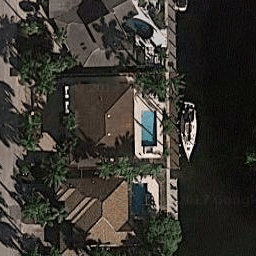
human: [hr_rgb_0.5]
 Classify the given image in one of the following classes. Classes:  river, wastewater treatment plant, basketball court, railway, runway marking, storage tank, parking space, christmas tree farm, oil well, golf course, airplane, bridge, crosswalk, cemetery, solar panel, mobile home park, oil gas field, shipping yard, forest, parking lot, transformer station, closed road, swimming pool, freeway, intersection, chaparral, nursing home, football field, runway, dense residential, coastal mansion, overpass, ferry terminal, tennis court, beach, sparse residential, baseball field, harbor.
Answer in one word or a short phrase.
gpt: coastal mansion